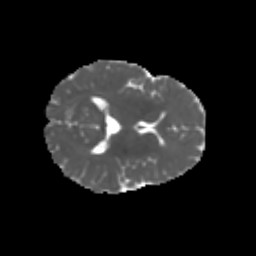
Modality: MD
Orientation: axial
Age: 6
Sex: female
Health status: healthy